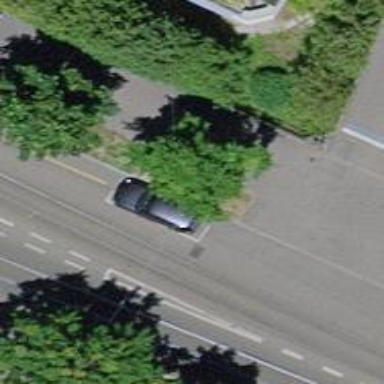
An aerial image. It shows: Tree-lined avenue.